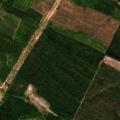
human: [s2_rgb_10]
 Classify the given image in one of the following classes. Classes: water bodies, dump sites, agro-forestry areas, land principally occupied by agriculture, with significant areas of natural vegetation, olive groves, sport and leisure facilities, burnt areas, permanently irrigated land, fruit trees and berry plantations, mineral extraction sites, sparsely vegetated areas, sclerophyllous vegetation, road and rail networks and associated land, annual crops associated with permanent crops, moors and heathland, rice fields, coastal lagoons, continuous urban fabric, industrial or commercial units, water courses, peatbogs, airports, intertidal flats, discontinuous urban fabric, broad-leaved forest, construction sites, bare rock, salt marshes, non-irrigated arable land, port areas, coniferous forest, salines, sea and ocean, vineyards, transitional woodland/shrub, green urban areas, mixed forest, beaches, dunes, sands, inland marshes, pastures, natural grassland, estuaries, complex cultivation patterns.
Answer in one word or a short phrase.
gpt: coniferous forest, mixed forest, transitional woodland/shrub